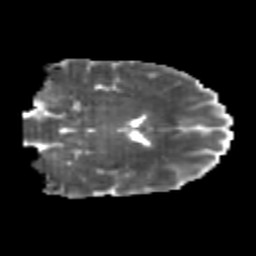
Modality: MD
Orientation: coronal
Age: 25
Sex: male
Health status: healthy
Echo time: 0.074 s